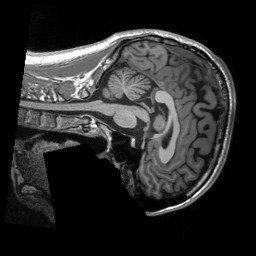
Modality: T1w
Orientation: sagittal
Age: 28
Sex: male
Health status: healthy
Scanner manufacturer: siemens
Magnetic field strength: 3 T
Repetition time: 2.3 s
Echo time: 0.00229 s